Question: Are there any offline tools like JSFiddle.net to play with JavaScript, HTML, CSS in the fashion of JSFiddle.net?

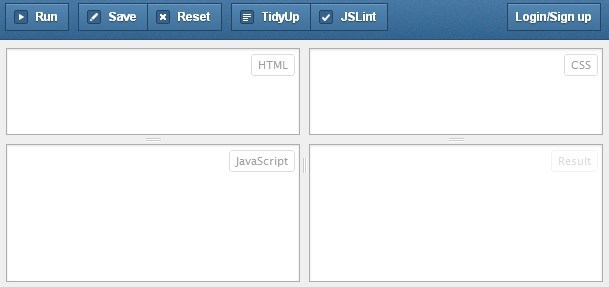
Answer: You can install the excellent <URL> locally.
- <URL>